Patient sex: M
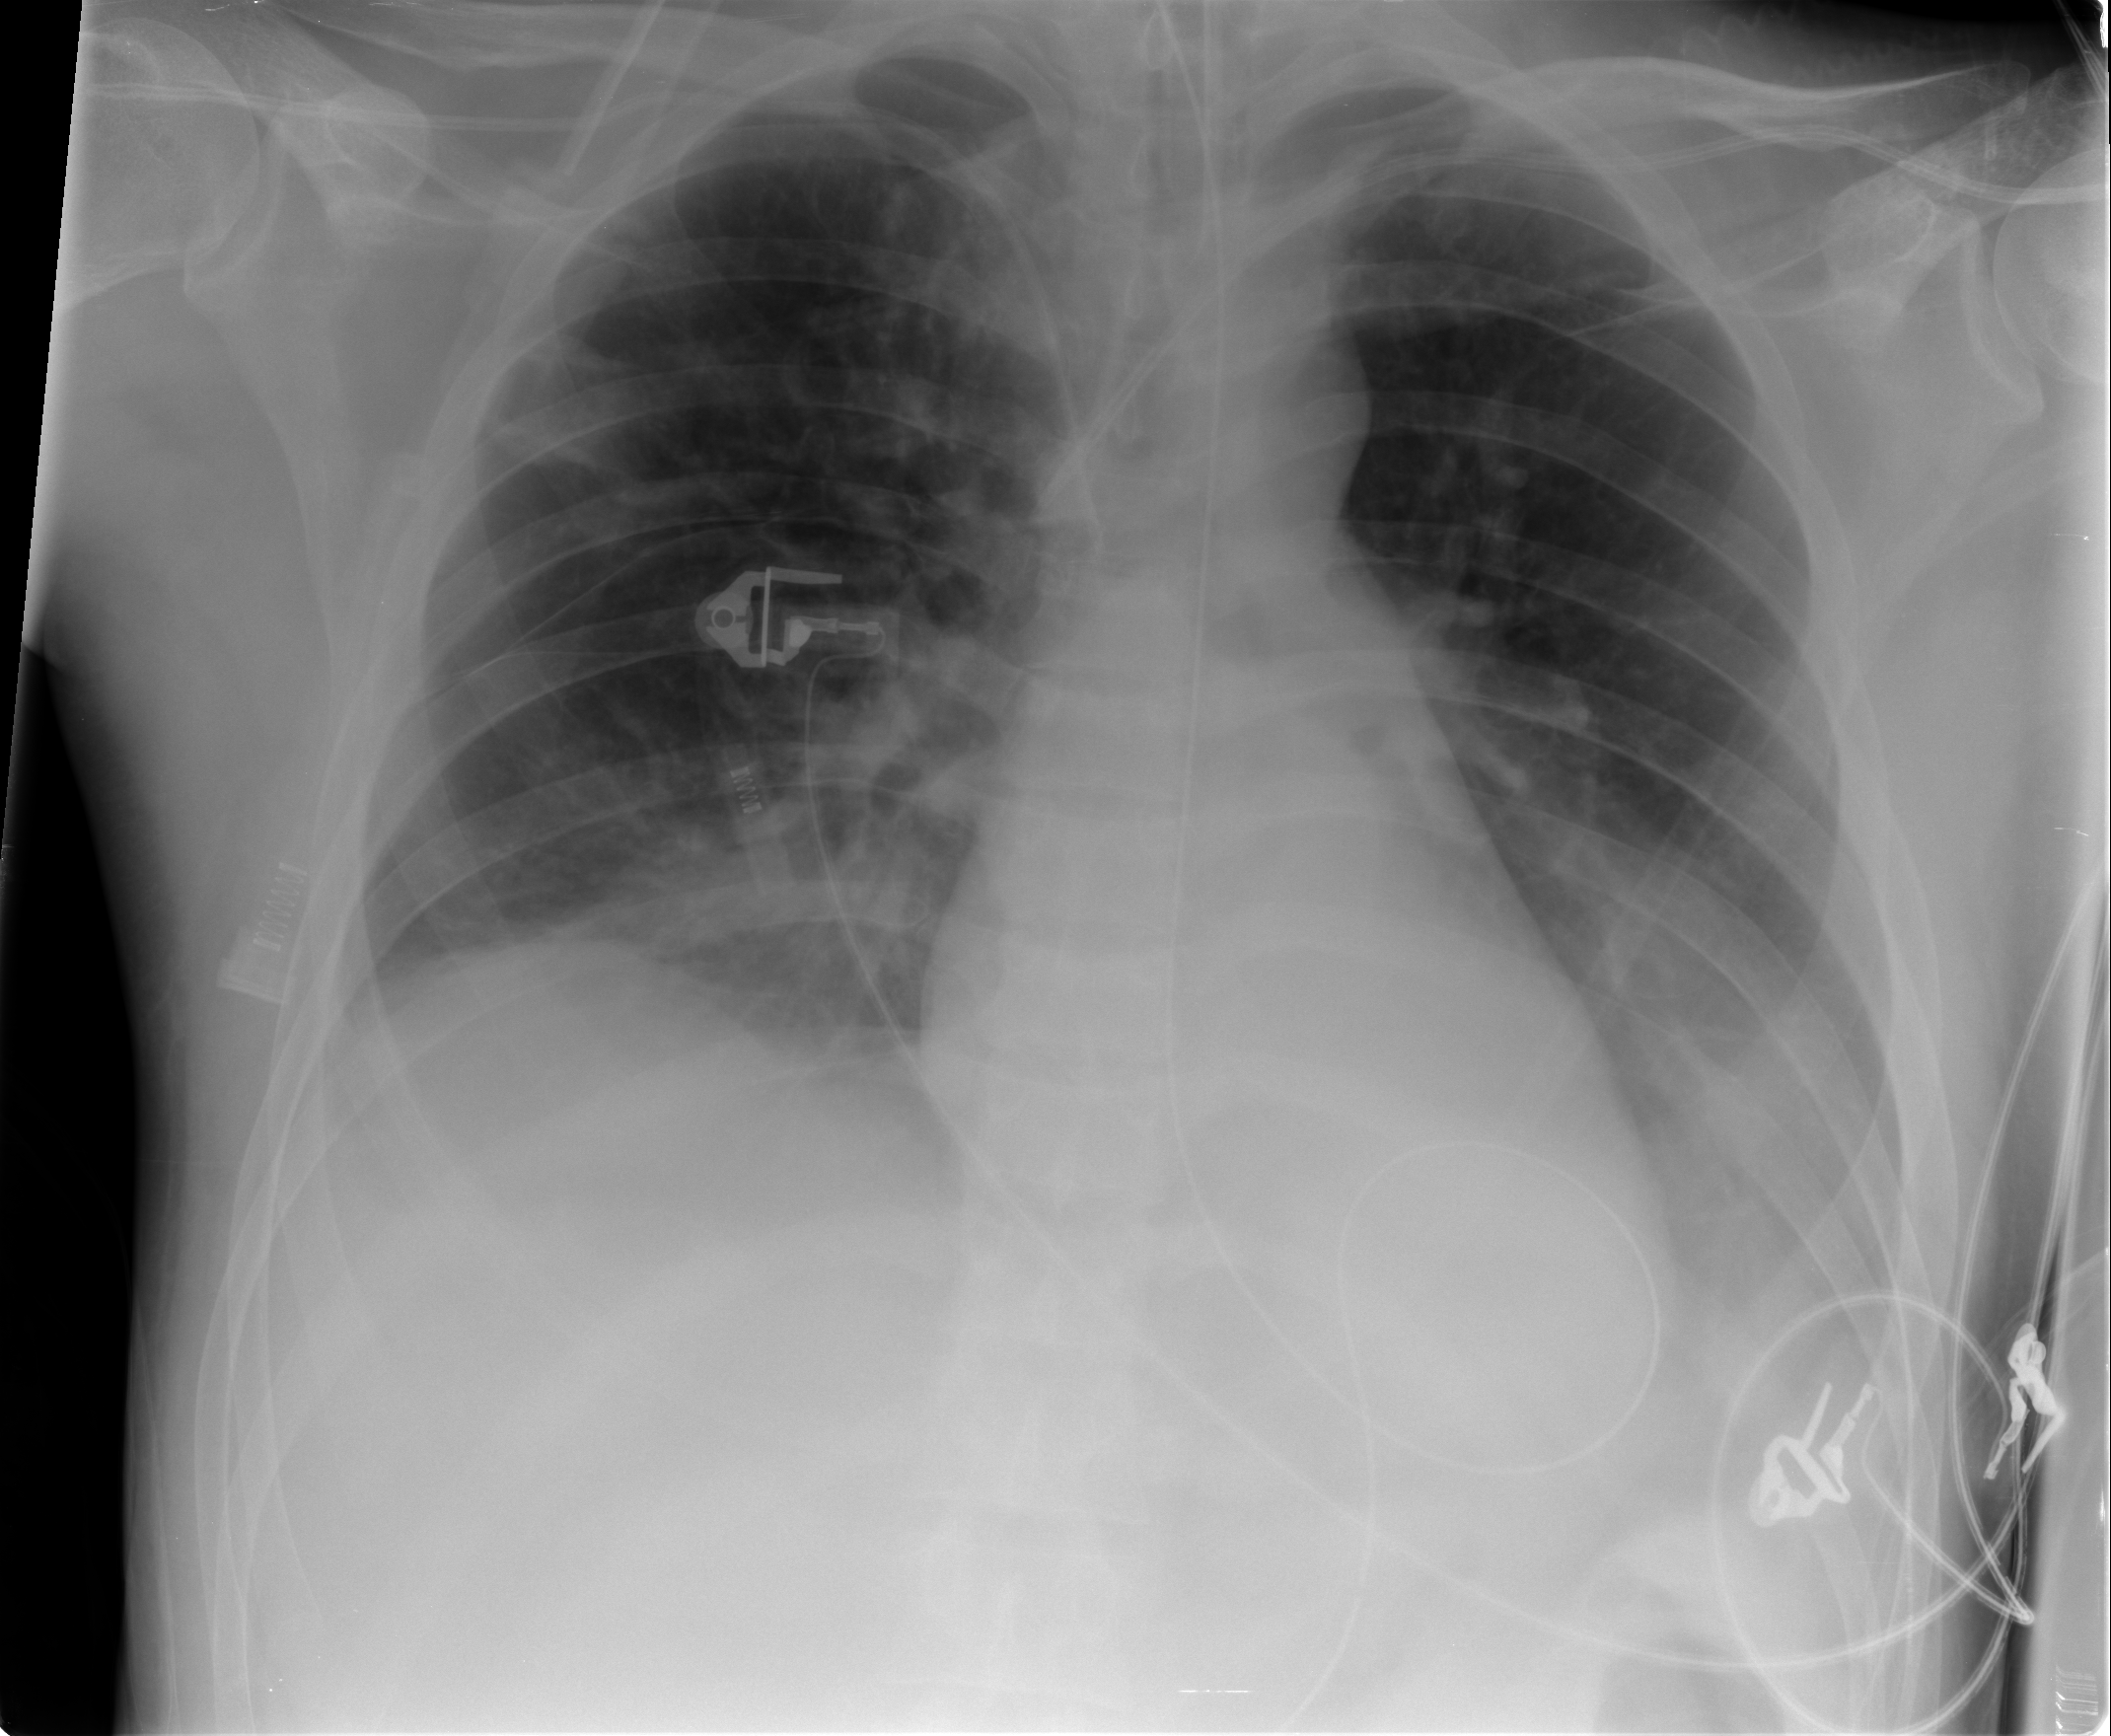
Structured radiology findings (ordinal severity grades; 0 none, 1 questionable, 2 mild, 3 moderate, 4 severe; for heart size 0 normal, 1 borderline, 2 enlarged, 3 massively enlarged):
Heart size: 0
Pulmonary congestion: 0
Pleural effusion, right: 1
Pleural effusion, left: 1
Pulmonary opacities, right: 2
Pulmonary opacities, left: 0
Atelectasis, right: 2
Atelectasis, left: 0